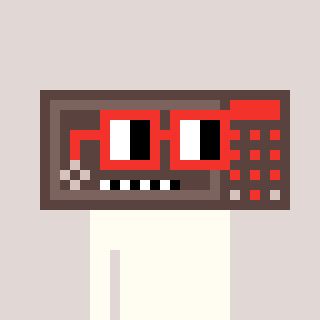
a pixel art character with square red glasses, a wallsafe-shaped head and a gunk-colored body on a warm background